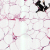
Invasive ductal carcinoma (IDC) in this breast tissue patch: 0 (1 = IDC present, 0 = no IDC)